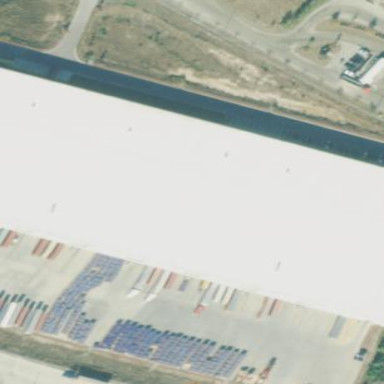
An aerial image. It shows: Warehouse.